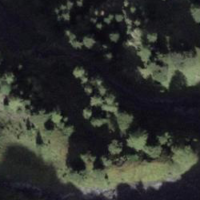
EUNIS habitat code: 48
Species observed at this site:
Ajuga reptans